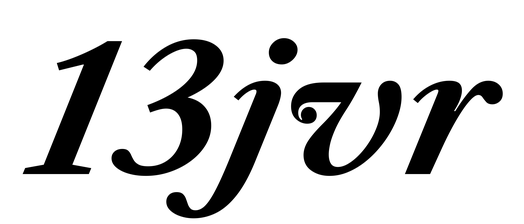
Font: LibreCaslonText-Italic_Bold_Italic